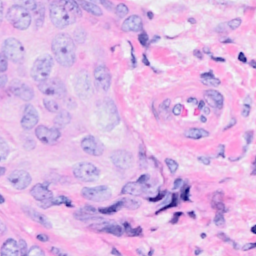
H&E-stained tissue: Breast